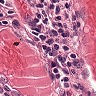
Metastatic tissue present: no